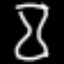
Label: hourglass